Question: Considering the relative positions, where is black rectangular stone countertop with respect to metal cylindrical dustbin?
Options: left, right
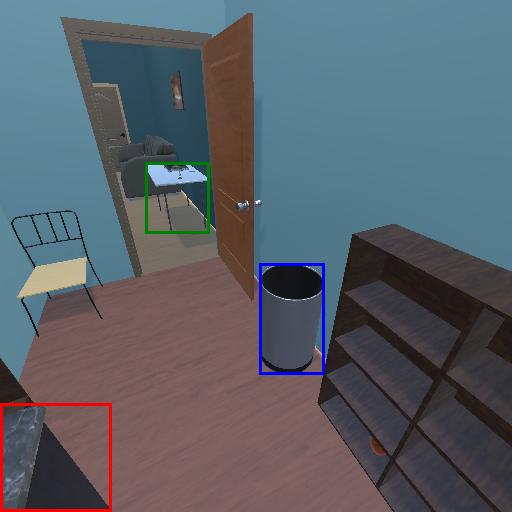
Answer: left